Question: I'm wondering why matlab does not display access types of class methods and attributes in the preview detail window when selecting a file in the file browser!? Is this the default behaviour?

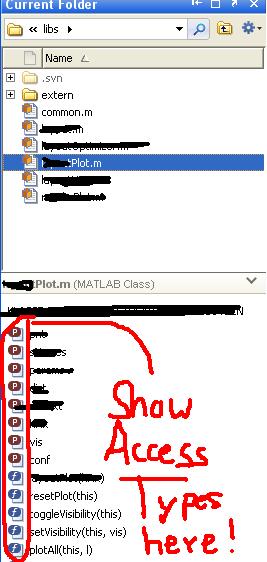
Answer: Okay to answer it: I think there's no such a feature yet implemented, hopefully it will be in the future of matlab!